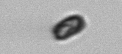
Label: Thalassiosira